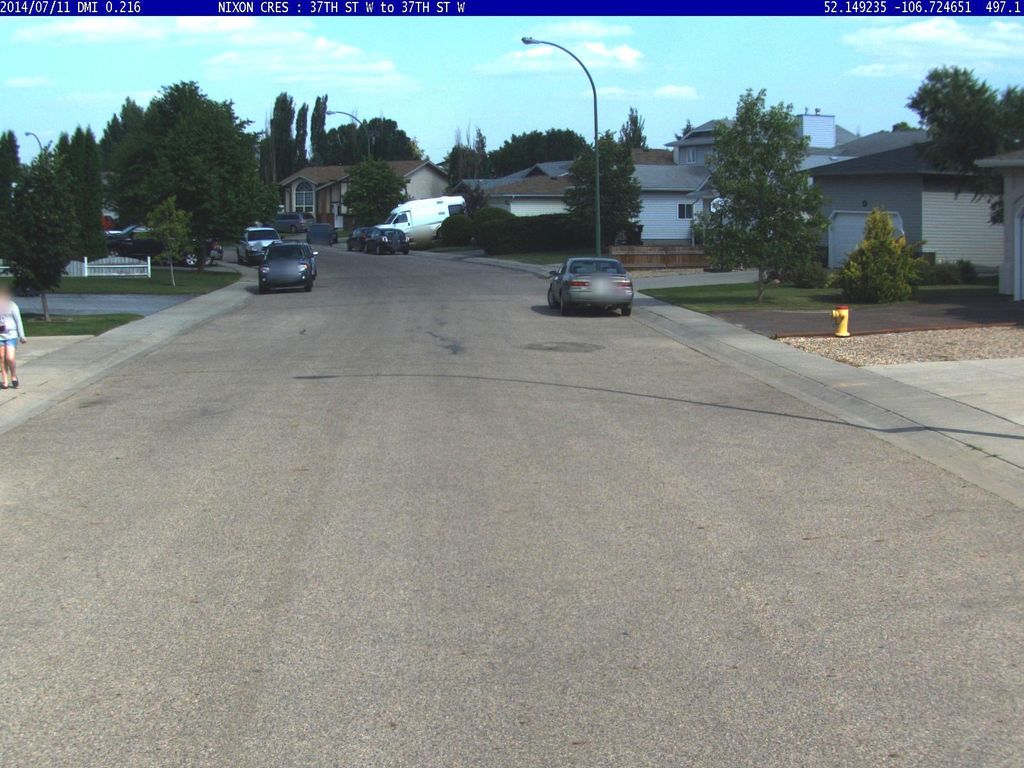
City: saskatoon